八年级 · 组合几何学
如图, 正方形 $A B C D$, 点 $E, F$ 分别在边 $A D, C D$ 上, 且 $D E=C F, A F$ 与 $B E$ 相交于点 $G$.

(1)求证: $B E=A F$;

(2)若 $A B=4, D E=1$, 求 $A G$ 的长.
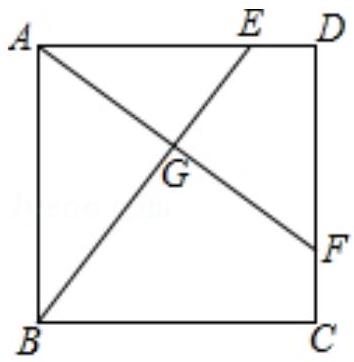
答案: (1)证明: $\because$ 四边形 $A B C D$ 是正方形,

$\therefore \angle B A E=\angle A D F=90^{\circ}, A B=A D=C D$,

$\because D E=C F$,

$\therefore A E=D F$,

在 $\triangle B A E$ 和 $\triangle A D F$ 中, $\left\{\begin{array}{l}A B=A D \\ \angle B A E=\angle A D F \\ A E=D F\end{array}\right.$,

$\therefore \triangle B A E \cong \triangle A D F(S A S)$,

$\therefore B E=A F$

(2)解： 由(1)得： $\triangle B A E \cong \triangle A D F$ ，

$\therefore \angle E B A=\angle F A D$,

$\therefore \angle G A E+\angle A E G=90^{\circ}$,

$\therefore \angle A G E=90^{\circ}$,

$\because A B=4, D E=1$,

$\therefore A E=3$,

$\therefore B E=\sqrt{A B^{2}+A E^{2}}=\sqrt{4^{2}+3^{2}}=5$,

在Rt $\triangle A B E$ 中, $\frac{1}{2} A B \times A E=\frac{1}{2} B E \times A G$,

$\therefore A G=\frac{3 \times 4}{5}=\frac{12}{5}$.